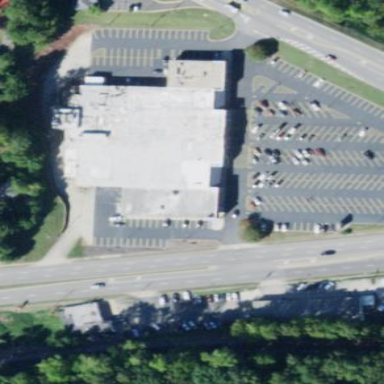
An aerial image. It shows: Supermarket located in building.